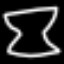
Label: hourglass